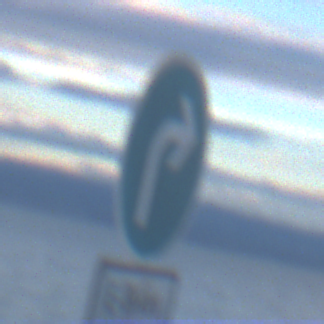
Verkehrszeichen: VorgeschriebeneFahrtrichtungRechts
Zusatzzeichen unten: BesondereFahrzeugeUndTransportgueter13
Umgebung: Outdoor, Suburban
Tageszeit: SunriseSunset
Wetter: PartlyCloudy
Licht: Natural
Jahreszeit: NotSpecified
Kontrast: LowContrast